Aerial crown-view tile of a tropical tree (Barro Colorado Island, Panama), acquired 20250818:
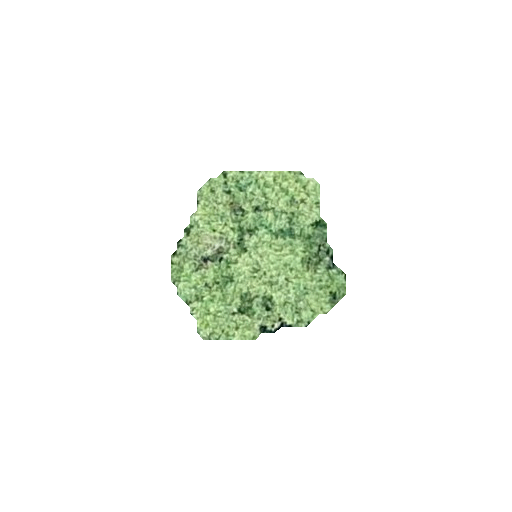
Species: Hieronyma alchorneoides
GBIF accepted scientific name: Hieronyma alchorneoides
Crown area: 32.08 m²